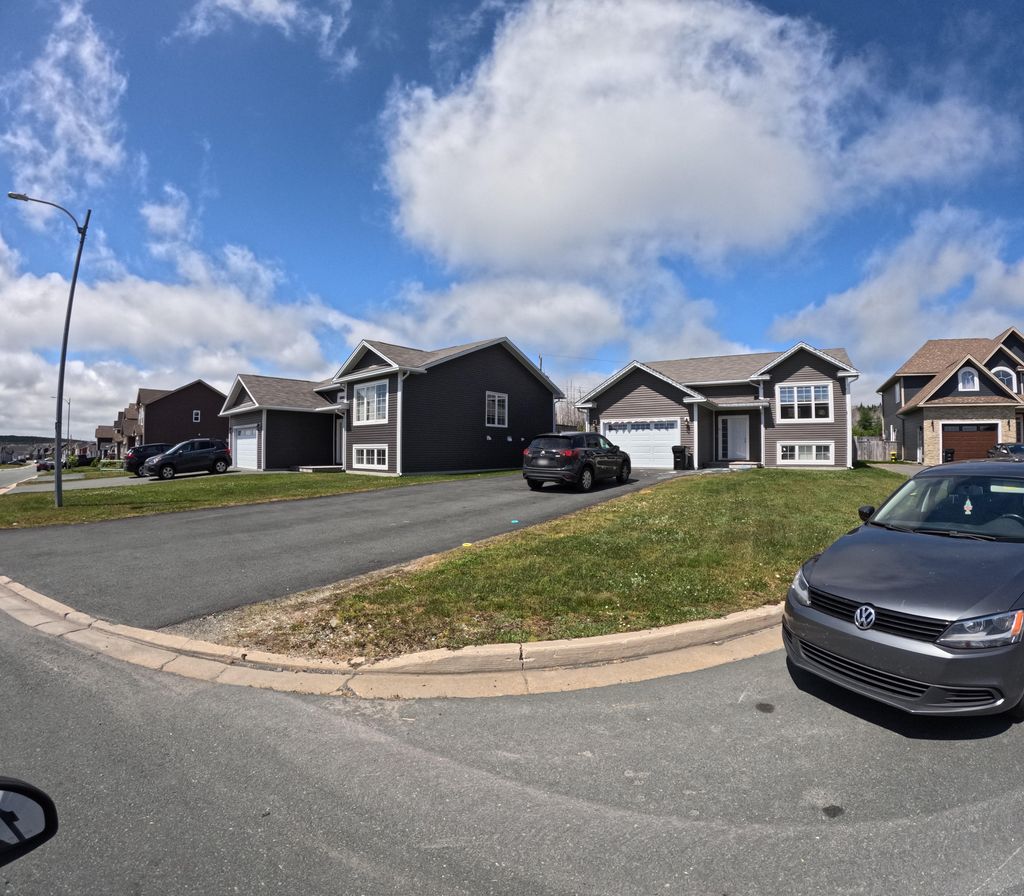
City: st_johns